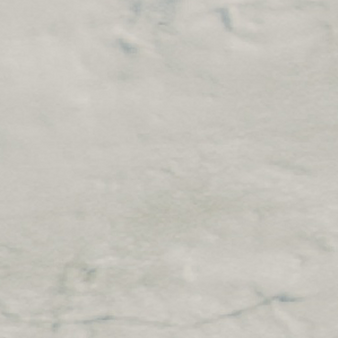
Label: other